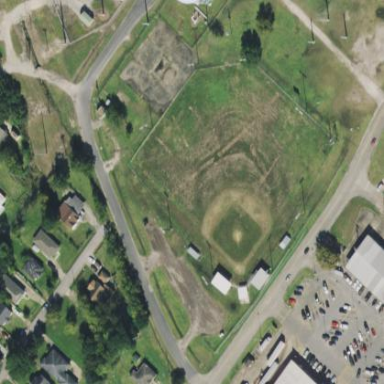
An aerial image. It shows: Baseball pitch for leisure land activities.